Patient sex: F
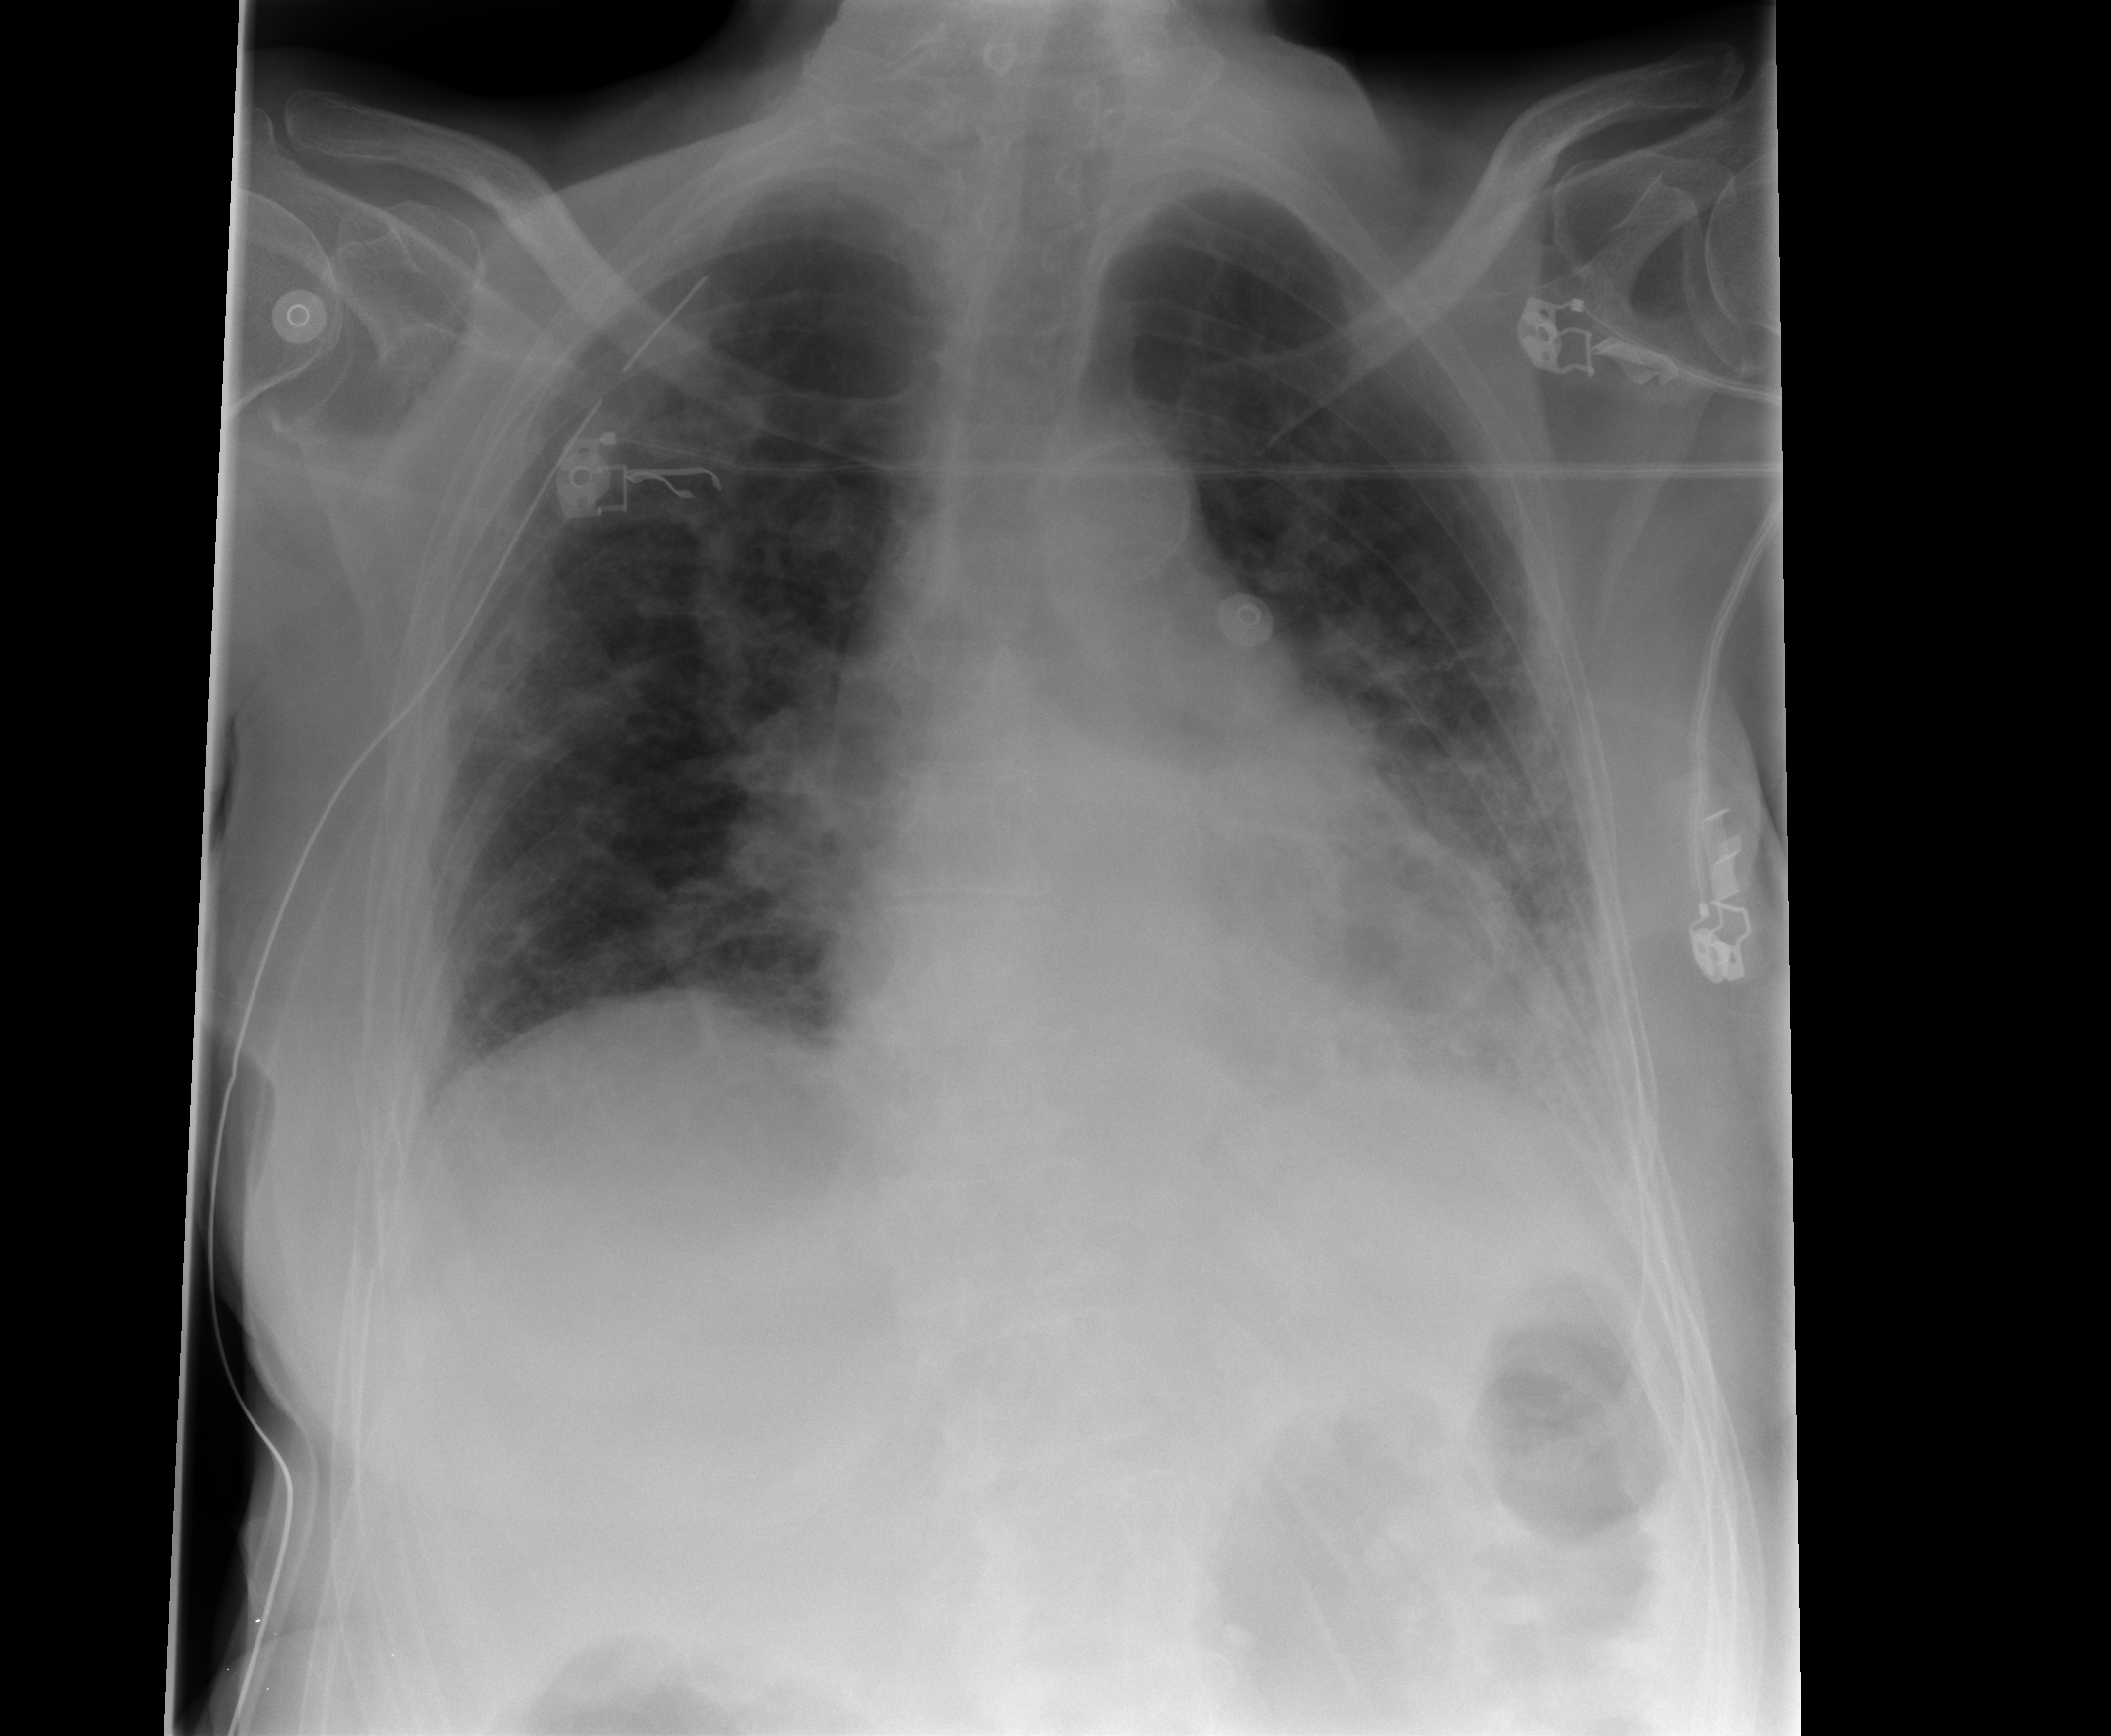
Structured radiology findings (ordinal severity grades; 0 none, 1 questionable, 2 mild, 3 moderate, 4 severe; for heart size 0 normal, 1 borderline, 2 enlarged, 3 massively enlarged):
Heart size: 2
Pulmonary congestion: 2
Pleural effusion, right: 0
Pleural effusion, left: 1
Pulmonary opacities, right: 0
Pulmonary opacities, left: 2
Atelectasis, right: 1
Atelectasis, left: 2